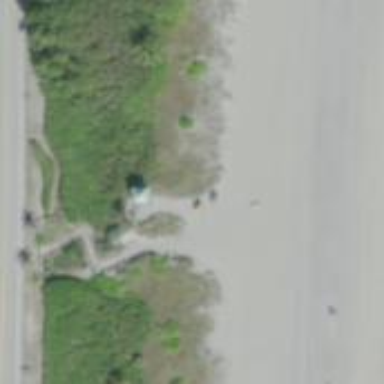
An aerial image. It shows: Emergency lifeguard tower.